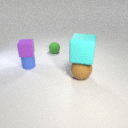
small purple rubber cube above small blue rubber cylinder